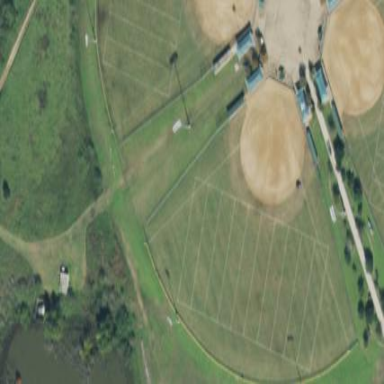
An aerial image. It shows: Baseball pitch for leisure land.